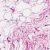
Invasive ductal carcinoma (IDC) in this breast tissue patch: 0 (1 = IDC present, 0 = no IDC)